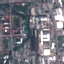
Land use / land cover class: Industrial